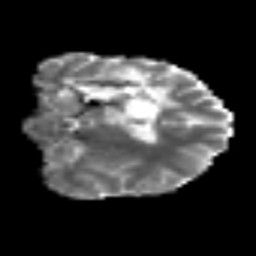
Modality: MD
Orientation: coronal
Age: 31
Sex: female
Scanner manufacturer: siemens
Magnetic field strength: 3 T
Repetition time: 6.1 s
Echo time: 0.101 s